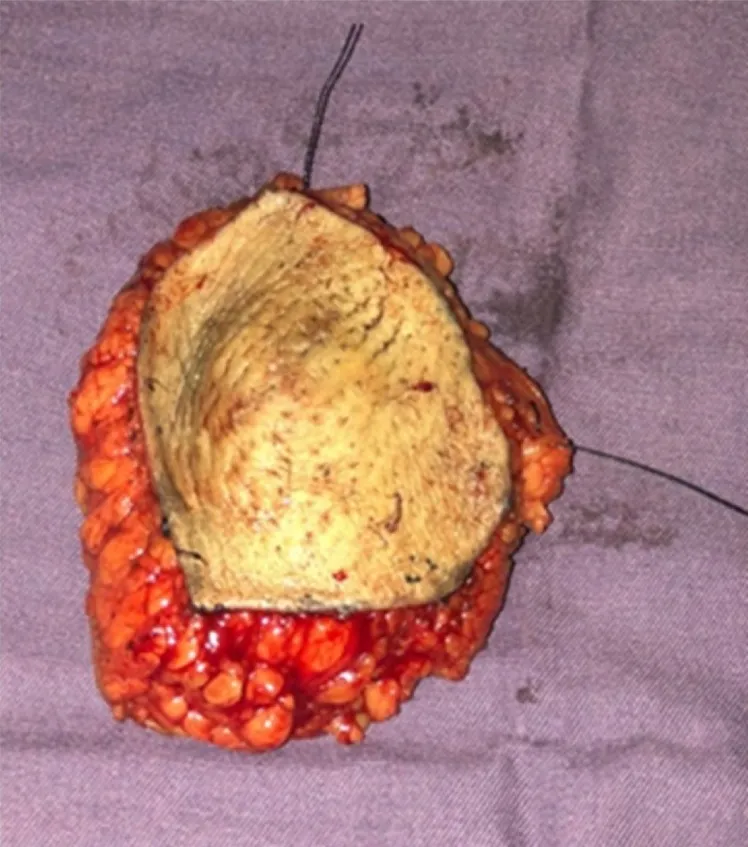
Specimen Photograph.
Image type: medical_photograph (other_medical_photograph)